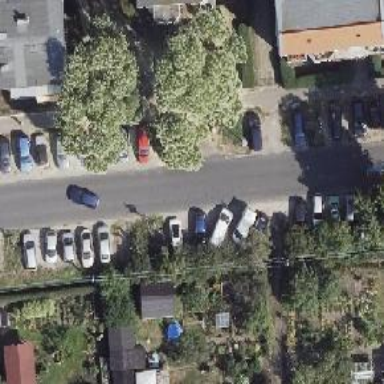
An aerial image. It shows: Residential road with asphalt surface and ground parking on both sides.